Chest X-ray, PA view. Patient: 79 years old, sex F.
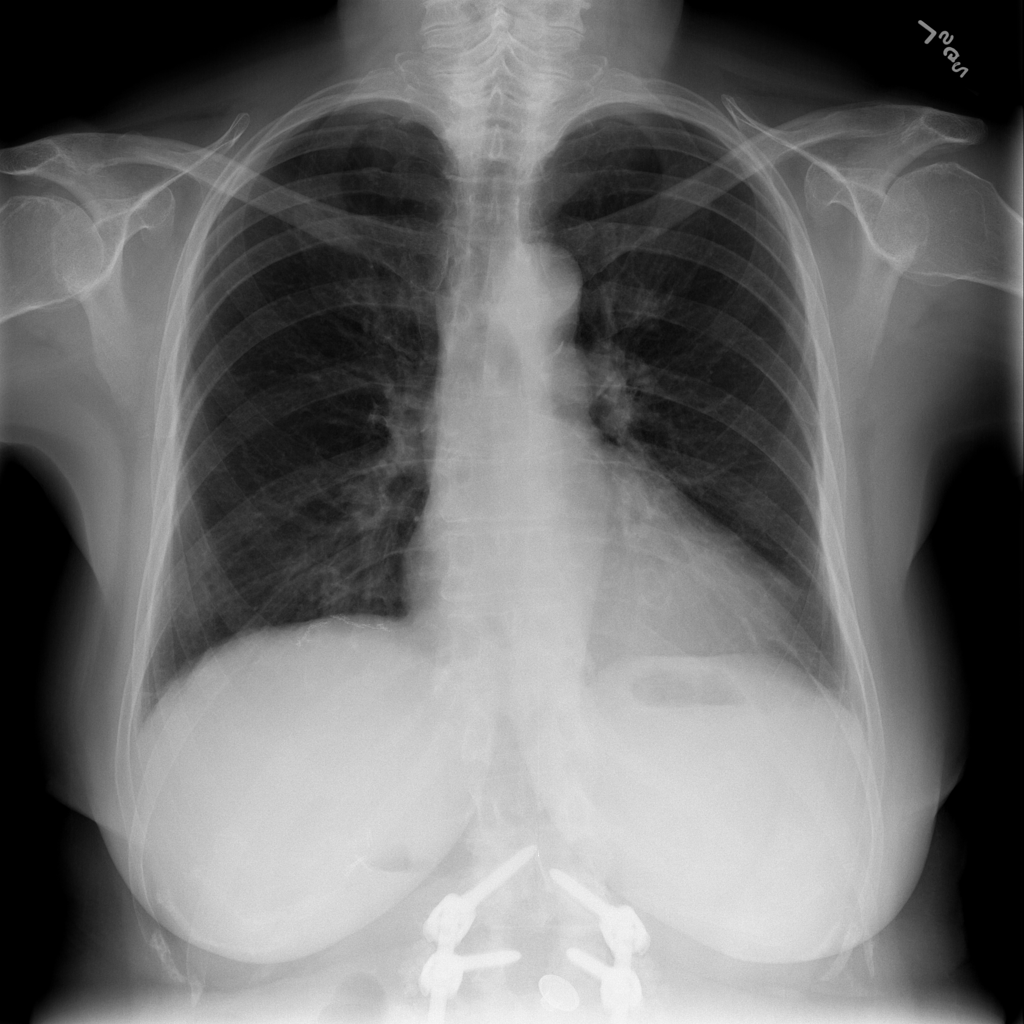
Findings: No Finding